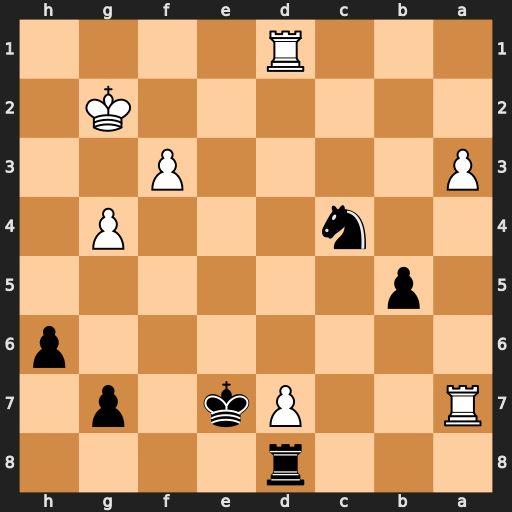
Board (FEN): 3r4/R2Pk1p1/7p/1p6/2n3P1/P4P2/6K1/3R4
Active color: b
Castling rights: -
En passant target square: -
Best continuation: Ne3+ Kg3 Nxd1